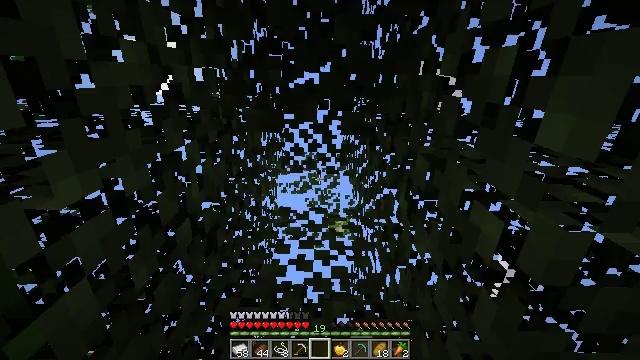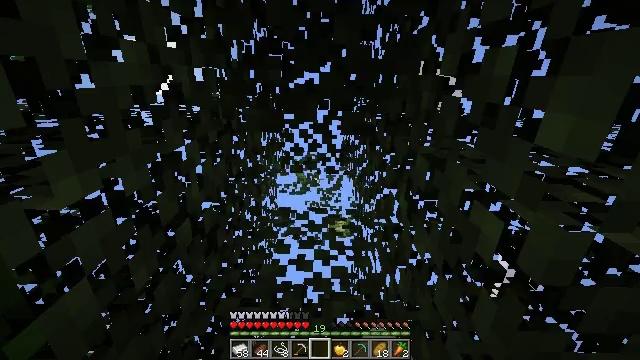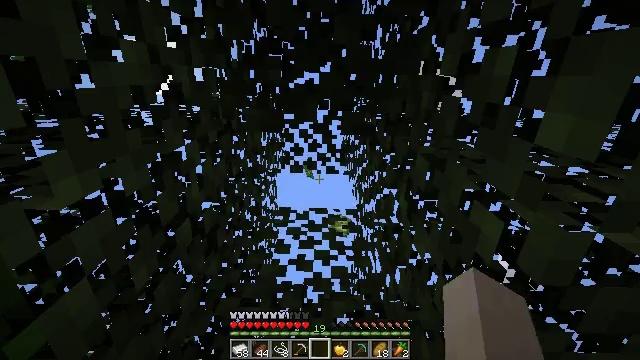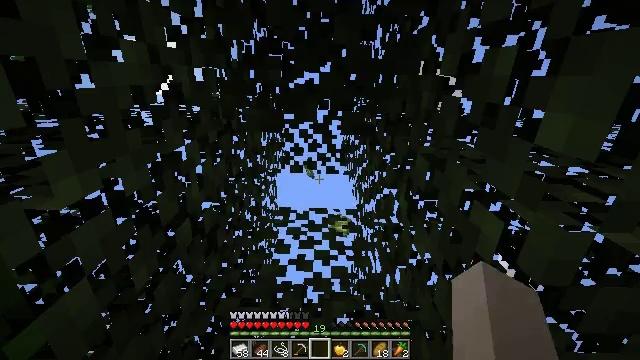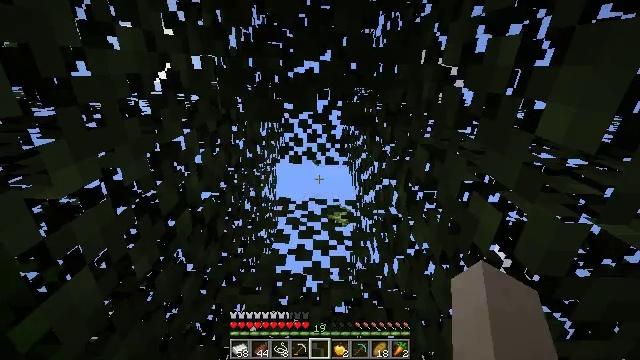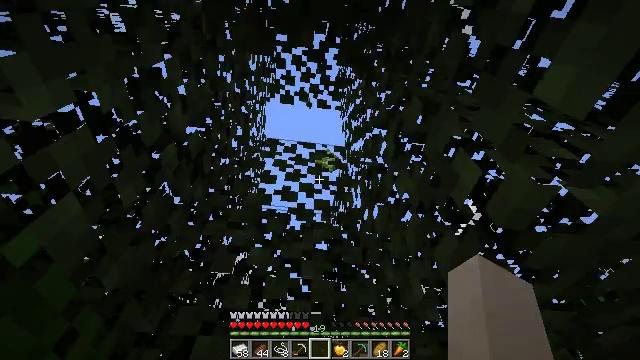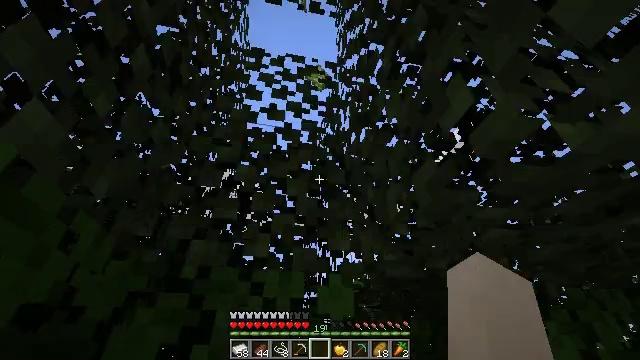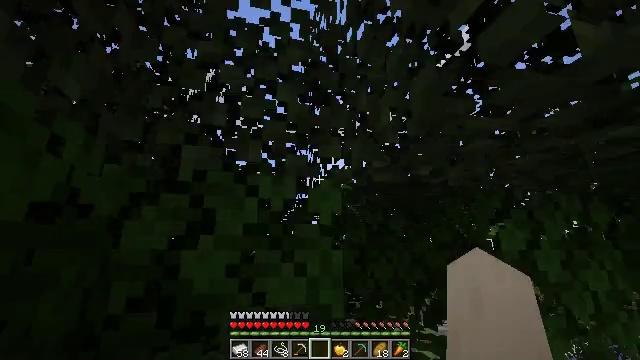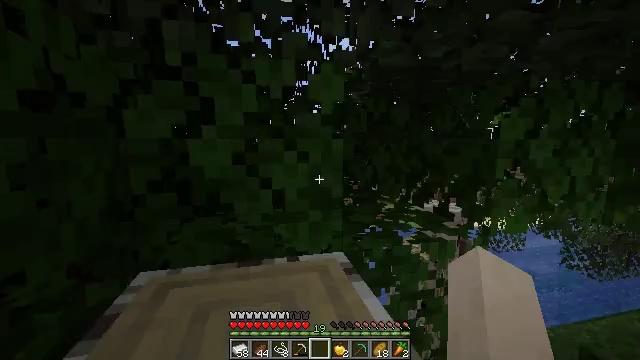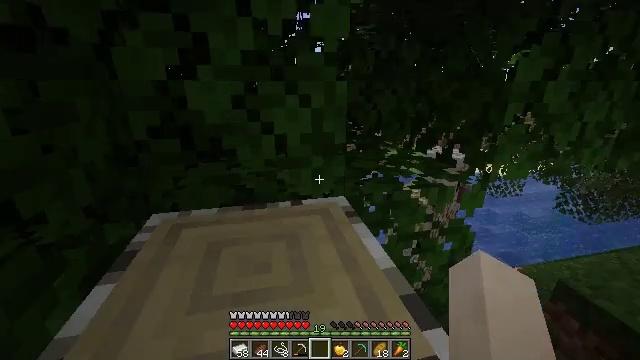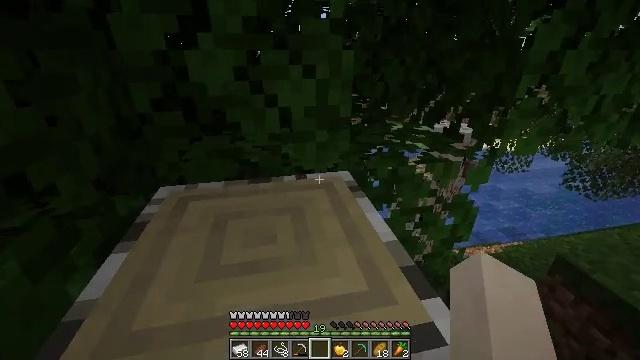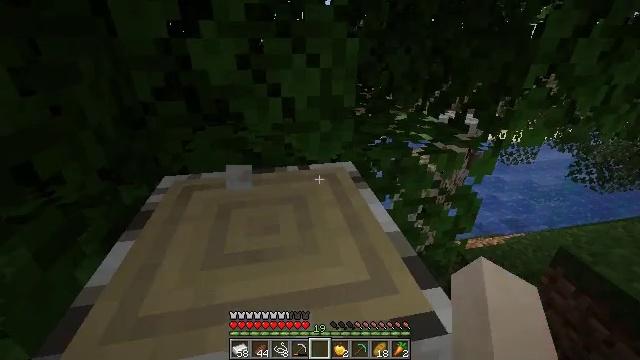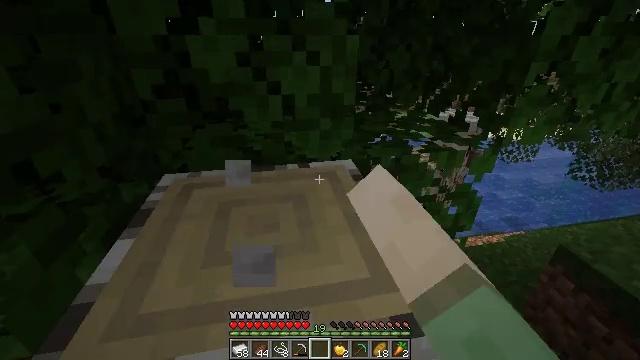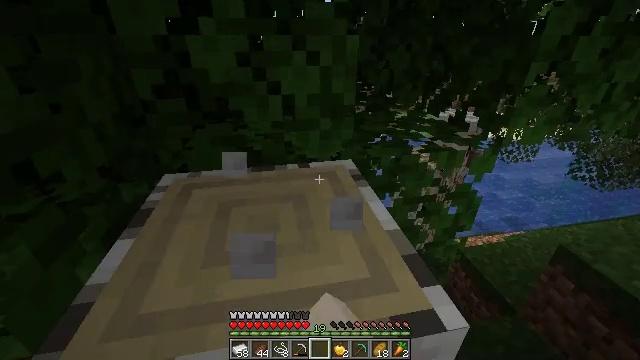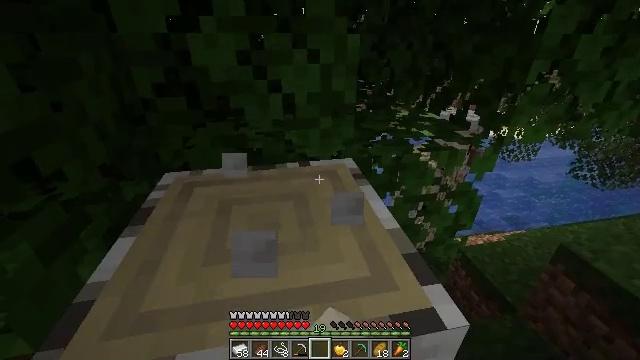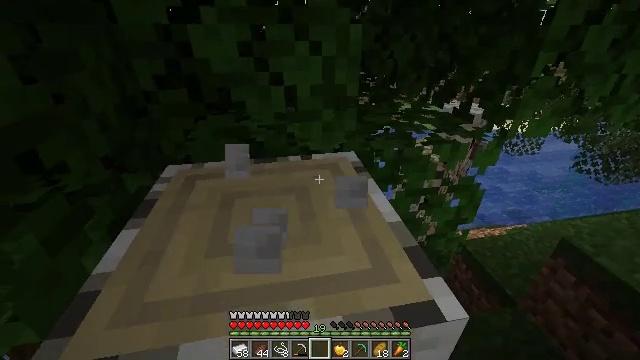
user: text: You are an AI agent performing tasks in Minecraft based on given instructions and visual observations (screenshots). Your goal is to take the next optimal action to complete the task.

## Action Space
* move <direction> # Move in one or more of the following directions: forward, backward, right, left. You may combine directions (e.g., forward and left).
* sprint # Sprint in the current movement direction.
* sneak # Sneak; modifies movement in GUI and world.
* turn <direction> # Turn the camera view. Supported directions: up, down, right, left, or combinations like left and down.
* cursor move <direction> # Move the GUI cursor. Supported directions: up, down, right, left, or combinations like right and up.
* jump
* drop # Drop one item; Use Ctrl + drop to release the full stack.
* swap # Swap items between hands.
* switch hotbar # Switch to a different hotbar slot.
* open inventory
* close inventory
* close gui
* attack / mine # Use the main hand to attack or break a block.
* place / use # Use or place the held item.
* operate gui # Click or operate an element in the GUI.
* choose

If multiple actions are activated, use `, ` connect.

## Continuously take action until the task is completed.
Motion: motion action
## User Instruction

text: Chop down the birch log.
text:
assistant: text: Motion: attack / mine
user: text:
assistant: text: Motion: attack / mine
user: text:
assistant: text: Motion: no_op
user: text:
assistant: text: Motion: turn down
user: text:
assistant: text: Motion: turn right and down
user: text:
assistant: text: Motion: turn right and down
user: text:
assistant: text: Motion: turn right and down
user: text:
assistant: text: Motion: turn down
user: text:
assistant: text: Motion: turn down
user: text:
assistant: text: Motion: turn left and down
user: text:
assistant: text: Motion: turn down, attack / mine
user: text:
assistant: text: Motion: attack / mine
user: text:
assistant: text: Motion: attack / mine
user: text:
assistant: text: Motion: attack / mine
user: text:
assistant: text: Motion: turn down, attack / mine
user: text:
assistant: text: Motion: turn left and down, attack / mine
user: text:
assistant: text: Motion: turn left and down, attack / mine
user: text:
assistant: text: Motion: turn left and down, attack / mine
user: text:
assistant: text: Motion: attack / mine
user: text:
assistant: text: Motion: turn down, attack / mine
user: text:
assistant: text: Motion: attack / mine
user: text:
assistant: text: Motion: attack / mine
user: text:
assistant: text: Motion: attack / mine
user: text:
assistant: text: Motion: attack / mine
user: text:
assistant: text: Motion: attack / mine
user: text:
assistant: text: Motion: attack / mine
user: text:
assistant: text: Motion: attack / mine
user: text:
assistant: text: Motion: attack / mine
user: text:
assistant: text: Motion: attack / mine
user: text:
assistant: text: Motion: attack / mine